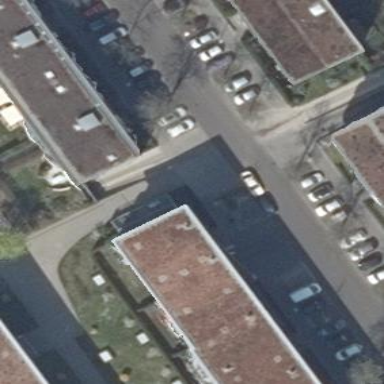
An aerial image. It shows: Residential building with flat roof.